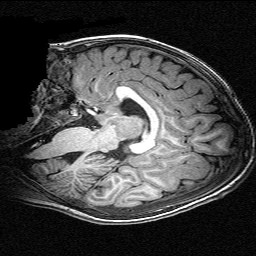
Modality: T1w
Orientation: sagittal
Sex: male
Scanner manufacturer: siemens
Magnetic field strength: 3 T
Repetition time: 2.3 s
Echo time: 0.00336 s